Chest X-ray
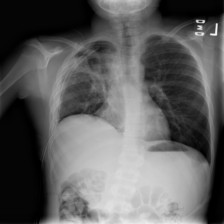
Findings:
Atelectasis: negative
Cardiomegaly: negative
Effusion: negative
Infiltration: negative
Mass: negative
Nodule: negative
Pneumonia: negative
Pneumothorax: positive
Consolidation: negative
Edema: negative
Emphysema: negative
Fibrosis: negative
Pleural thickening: negative
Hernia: negative